Question: I'm not sure what my options are for doing the following:

The text in red will actually render in red and is also dynamic - the length will change.
Should I use an 'NSAttributedString' and figure out the dynamic indexes and length to apply the attribute to?
Or is it possible to make each word before the dash its own label? (I'm not sure if it's possible to place multiple labels inline and have each one push the rest to the right as the size increases, kind of like how floating works in HTML/CSS)
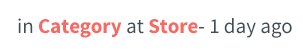
Answer: The best option is definitely to do this with a single 'NSAttributedString' in one label, because your other options are:
1. Use multiple labels, change their frames every time something changes, move them around, figure out exactly how wide a space should be, make sure they aren't too wide for the screen or the view they should be in, etc. etc. As you can see, this will very quickly end up being very painful.
2. Go over the top and use a UIWebView, which is clearly overkill for displaying single label, because it gives you all these amazing things that you don't need like scrolling and zoom and JavaScript and stuff, and all of these features are using CPU cycles, regardless of whether you use them or not, so this definitely isn't a very good option performance-wise, especially if you're going to have a large number of these (e.g. in every cell in a table view)
Whereas if you use a single string, all you have to do is calculate the ranges for the attributes correctly, assign the attribute string to 'UILabel''s 'attributedText' (, iOS 6+ only, but judging by the tags on your question that's not a problem for you), and you're done. I'm currently using this approach quite extensively throughout my app, and it's been working well for a while (I try the other two before settling on this one, and they were both quite painful to get working).
Here's a very basic example of doing this using an attributed string:
'''
UILabel *label = [[UILabel alloc] initWithFrame:CGRectMake(10, 50, 300, 50)];
label.font = [UIFont fontWithName:@"HelveticaNeue-Light" size:16.0];
[self.view addSubview:label];
NSString *category = @"Socks";
NSString *store = @"Apple Store";
NSMutableAttributedString *string = [[NSMutableAttributedString alloc]
initWithString:[NSString stringWithFormat:
@"in %@ at %@ -- 1 day ago",
category, store]];
[string addAttribute:NSForegroundColorAttributeName
value:[UIColor redColor]
range:[string.string rangeOfString:category]];
[string addAttribute:NSForegroundColorAttributeName
value:[UIColor redColor]
range:[string.string rangeOfString:store]];
label.attributedText = string;
'''

Note that this will not work as expected if, for example, the value of 'store' and 'category' are the same, since 'rangeOfString:' will find the first occurrence of the given string, meaning that the category string might be highlighted twice, and the store string not at all.
Here's a slightly more advanced example that won't break because of equal strings, albeit with the added annoyance of having to manually calculate the ranges:
'''
NSString *in = @"in ";
NSString *category = @"in";
NSString *at = @" at ";
NSString *store = @"in";
NSString *text = [NSString stringWithFormat:@"%@%@%@%@ -- 1 day ago",
in, category, at, store];
NSMutableAttributedString *string = [[NSMutableAttributedString alloc]
initWithString:text];
[string addAttribute:NSForegroundColorAttributeName
value:[UIColor redColor]
range:NSMakeRange(in.length, category.length)];
[string addAttribute:NSForegroundColorAttributeName
value:[UIColor redColor]
range:NSMakeRange(in.length + category.length + at.length,
store.length)];
'''

This way will work correctly, even if all of your strings are equal, however it's slightly more lengthy code-wise as you have to manually calculate the ranges to be highlighted (although this isn't really a major issue or a lot of code in absolute terms).
: Just adding a simple example for using a bold font so you don't have to look for it:
'''
[string addAttribute:NSFontAttributeName
value:[UIFont fontWithName:@"HelveticaNeue-Bold" size:16.0]
range:NSMakeRange(in.length, category.length)];
[string addAttribute:NSFontAttributeName
value:[UIFont fontWithName:@"HelveticaNeue-Bold" size:16.0]
range:NSMakeRange(in.length + category.length + at.length,
store.length)];
'''

Have a look at the <URL> for more attributes that you can add to the string to achieve the effect you want.